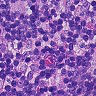
Metastatic tissue present: no